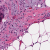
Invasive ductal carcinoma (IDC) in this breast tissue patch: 0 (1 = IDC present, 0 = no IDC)